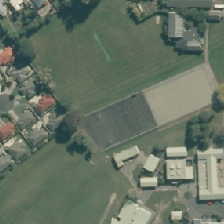
Land cover: urban_parkland